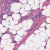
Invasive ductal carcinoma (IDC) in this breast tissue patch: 1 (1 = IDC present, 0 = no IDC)